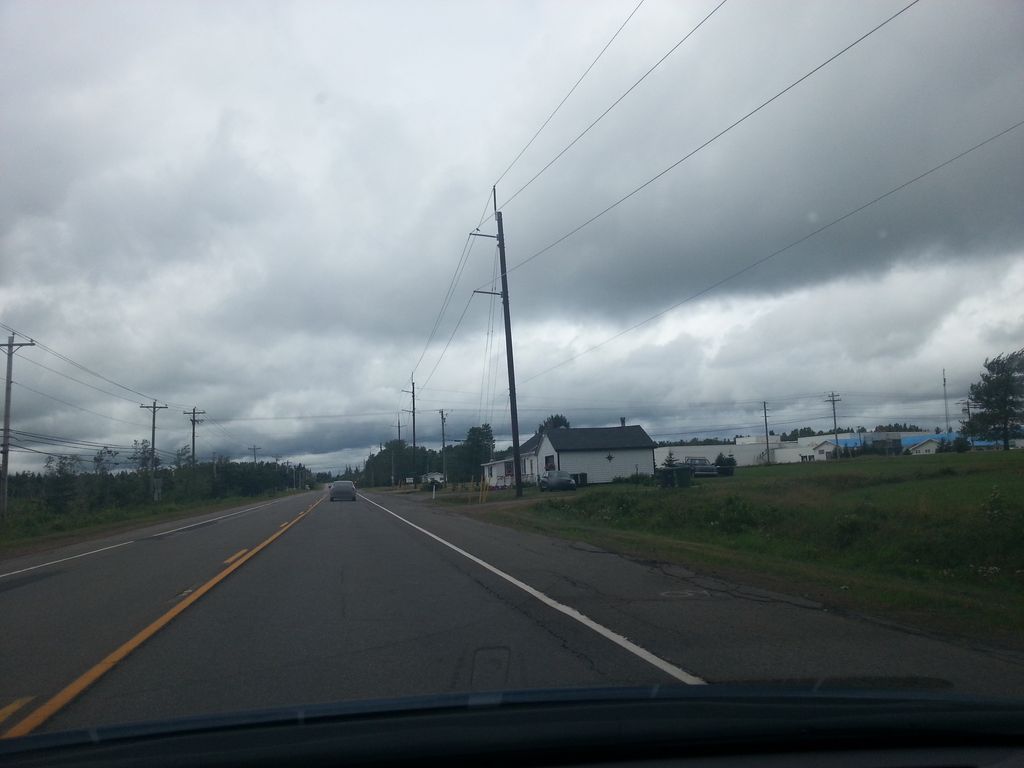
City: charlottetown